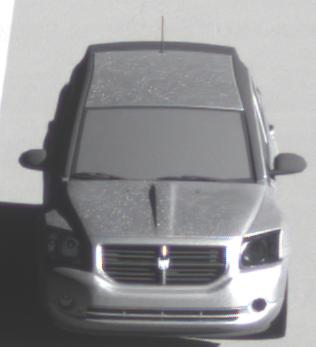
Make: Dodge
Model: Caliber 1.8
Detailed model: Caliber
Model produced from: 2006/06
Model produced until: 2009/03
Doors: 5
Color: white
Road condition: dry road
Daytime: morning or afternoon
Contrast: high contrast